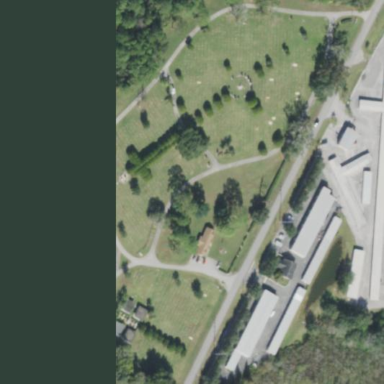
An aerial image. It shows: Cemetery.